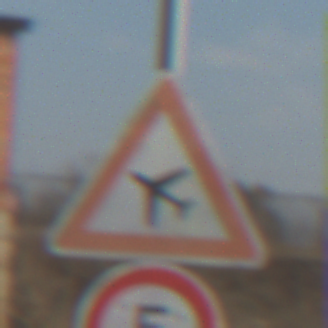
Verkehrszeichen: FlugbetriebRechts
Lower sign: Geschwindigkeit5
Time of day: MorningAfternoon
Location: Outdoor (Suburban)
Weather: PartlyCloudy
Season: NotSpecified
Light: Natural